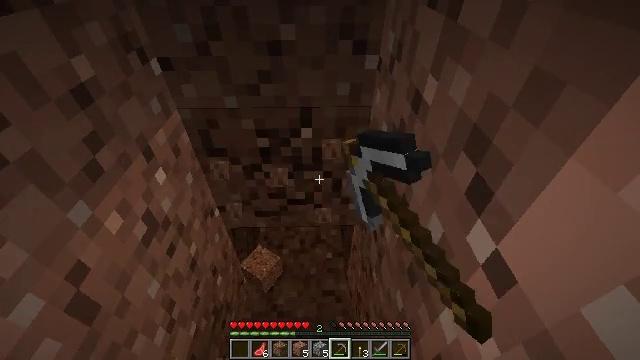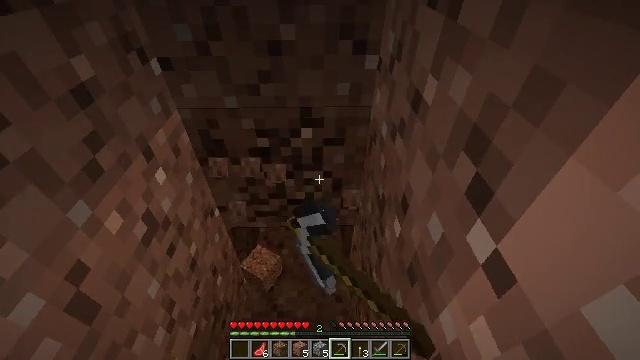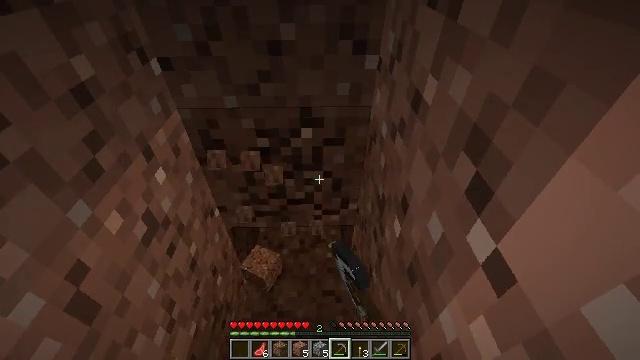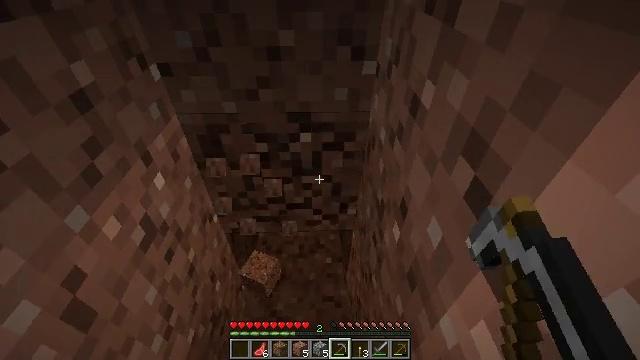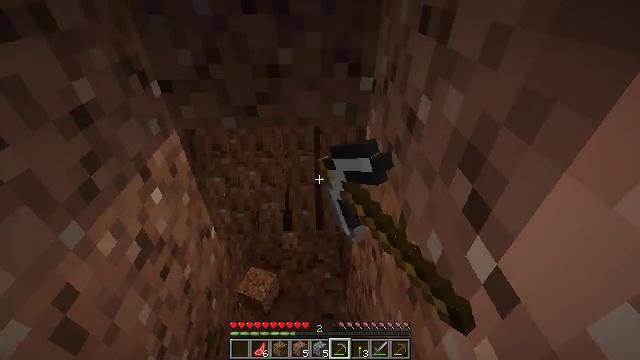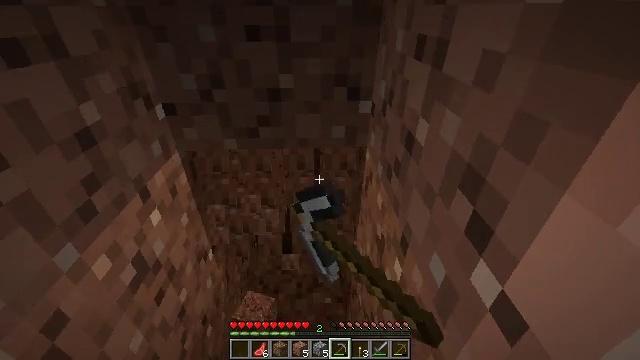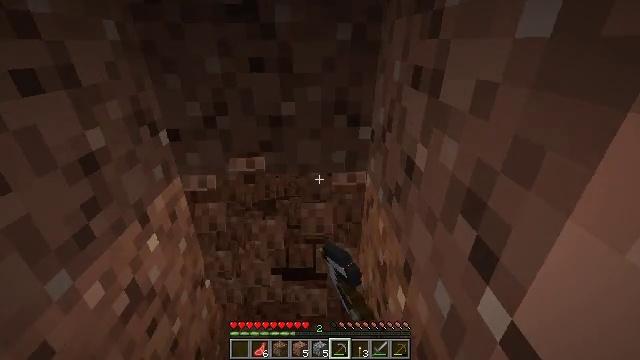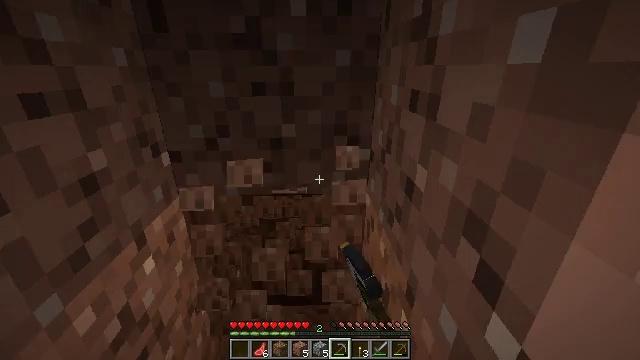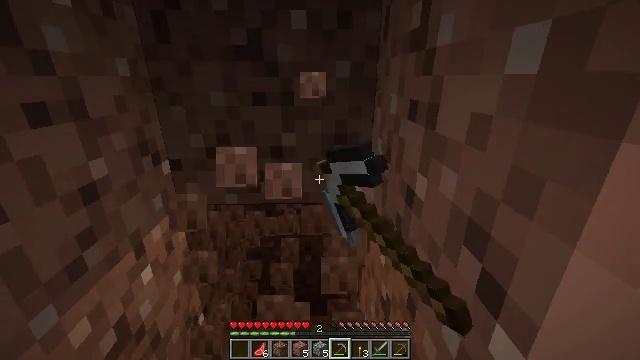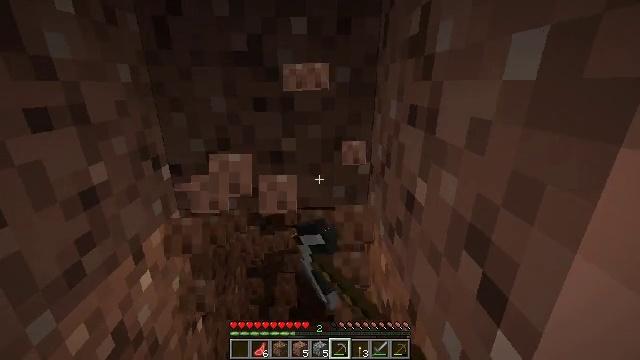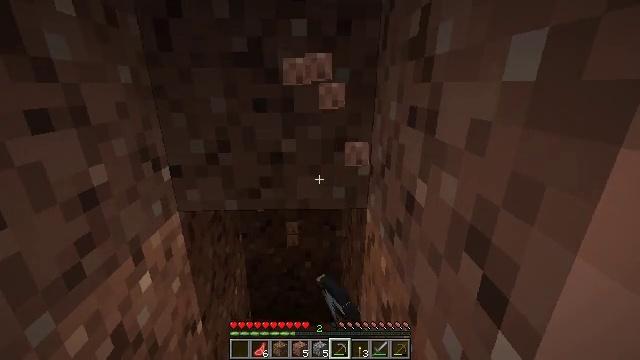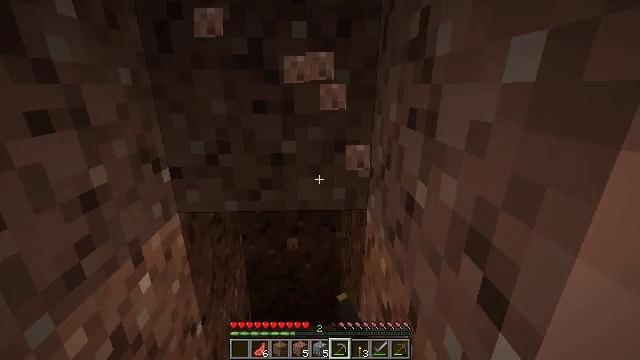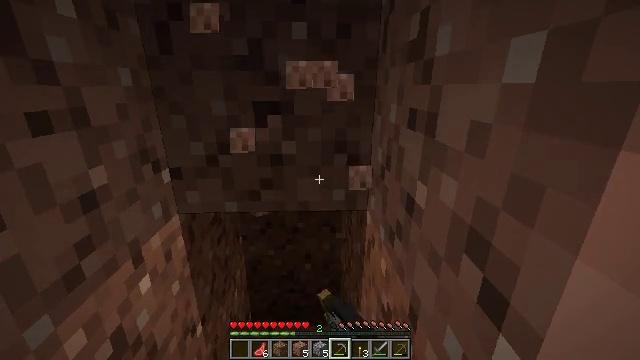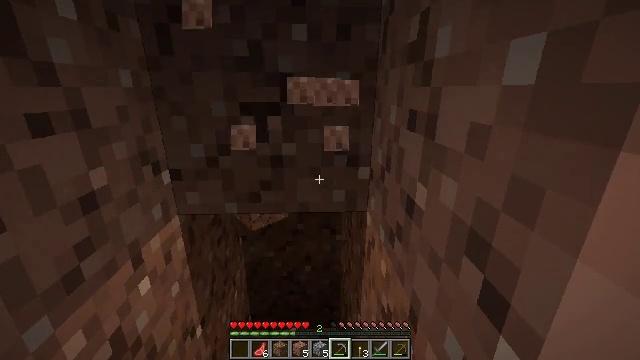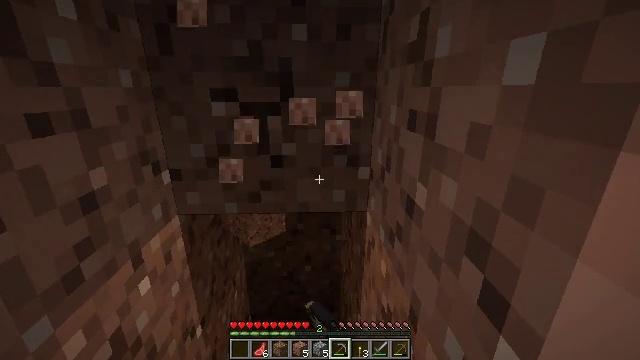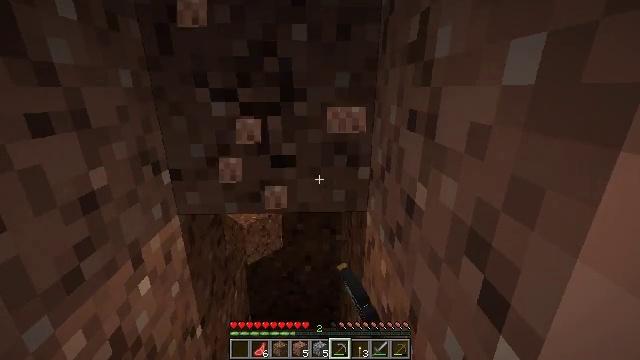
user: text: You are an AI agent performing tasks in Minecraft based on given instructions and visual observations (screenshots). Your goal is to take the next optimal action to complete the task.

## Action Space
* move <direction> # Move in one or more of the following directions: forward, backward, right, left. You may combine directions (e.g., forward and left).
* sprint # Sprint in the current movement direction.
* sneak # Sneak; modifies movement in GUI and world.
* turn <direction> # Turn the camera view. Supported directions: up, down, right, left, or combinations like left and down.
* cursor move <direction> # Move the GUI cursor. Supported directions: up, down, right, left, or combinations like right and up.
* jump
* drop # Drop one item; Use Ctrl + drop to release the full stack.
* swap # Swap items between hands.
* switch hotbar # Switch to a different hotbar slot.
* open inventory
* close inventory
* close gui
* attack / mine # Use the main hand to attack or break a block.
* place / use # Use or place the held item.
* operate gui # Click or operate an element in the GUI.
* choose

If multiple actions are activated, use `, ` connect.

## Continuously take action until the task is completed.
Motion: motion action
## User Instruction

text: Break the granite to collect it.
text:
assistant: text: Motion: attack / mine
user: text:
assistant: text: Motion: attack / mine
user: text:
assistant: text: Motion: turn up, attack / mine
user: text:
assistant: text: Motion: turn up, attack / mine
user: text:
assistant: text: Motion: turn up, attack / mine
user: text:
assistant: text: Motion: turn up, attack / mine
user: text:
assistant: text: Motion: turn up, attack / mine
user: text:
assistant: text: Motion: turn up, attack / mine
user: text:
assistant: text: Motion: turn up, attack / mine
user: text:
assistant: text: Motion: attack / mine
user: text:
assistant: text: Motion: attack / mine
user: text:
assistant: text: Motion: attack / mine
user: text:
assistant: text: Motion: attack / mine
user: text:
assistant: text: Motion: attack / mine
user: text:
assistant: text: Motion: attack / mine
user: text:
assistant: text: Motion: attack / mine
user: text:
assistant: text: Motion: attack / mine
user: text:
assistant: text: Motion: attack / mine
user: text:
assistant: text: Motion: attack / mine
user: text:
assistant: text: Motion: move back, turn up, attack / mine
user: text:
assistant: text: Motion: move back, turn up, attack / mine
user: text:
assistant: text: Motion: move back, turn up, attack / mine
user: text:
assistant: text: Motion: move back, turn up, attack / mine
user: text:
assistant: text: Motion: attack / mine
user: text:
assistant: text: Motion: attack / mine
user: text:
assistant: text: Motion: attack / mine
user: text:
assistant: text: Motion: turn up, attack / mine
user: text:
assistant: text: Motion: turn up, attack / mine
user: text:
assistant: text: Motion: turn up, attack / mine
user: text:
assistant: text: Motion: turn up, attack / mine